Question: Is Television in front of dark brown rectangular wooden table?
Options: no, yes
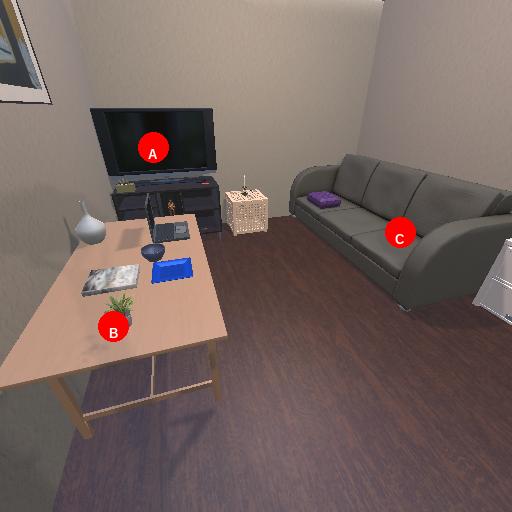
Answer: no